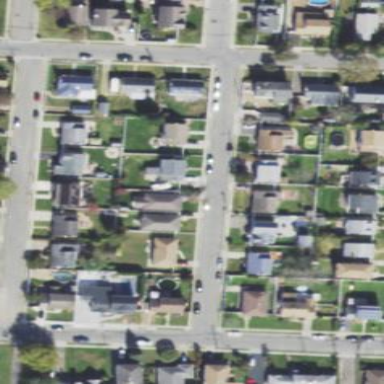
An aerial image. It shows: Sidewalk.